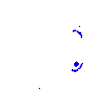
Particle: kaon